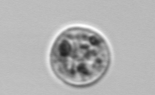
Label: Amoeba